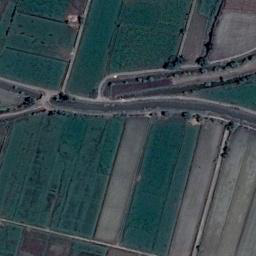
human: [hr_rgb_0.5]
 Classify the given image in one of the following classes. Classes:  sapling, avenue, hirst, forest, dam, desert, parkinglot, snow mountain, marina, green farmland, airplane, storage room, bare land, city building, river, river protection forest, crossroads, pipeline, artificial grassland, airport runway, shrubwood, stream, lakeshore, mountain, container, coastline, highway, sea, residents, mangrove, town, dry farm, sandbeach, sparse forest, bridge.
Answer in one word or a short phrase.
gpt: green farmland